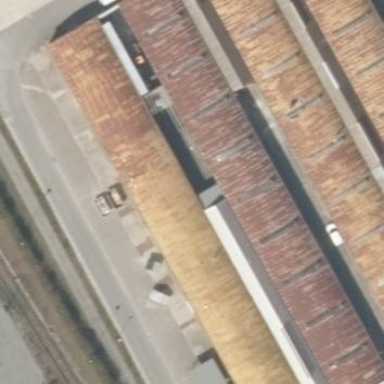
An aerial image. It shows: Industrial building.